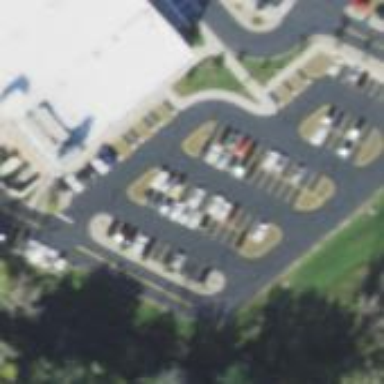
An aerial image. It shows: Parking area with surface.